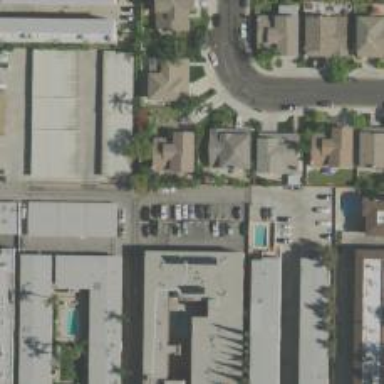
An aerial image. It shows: Alleyway designated as service road.